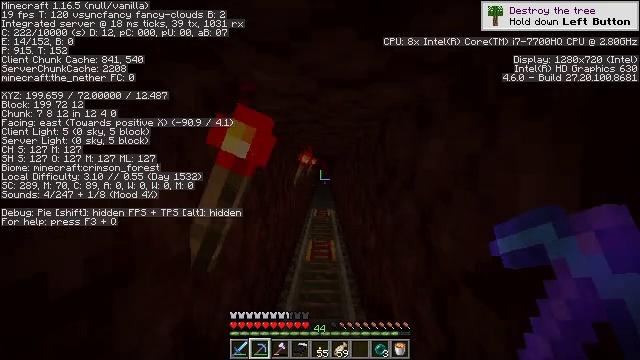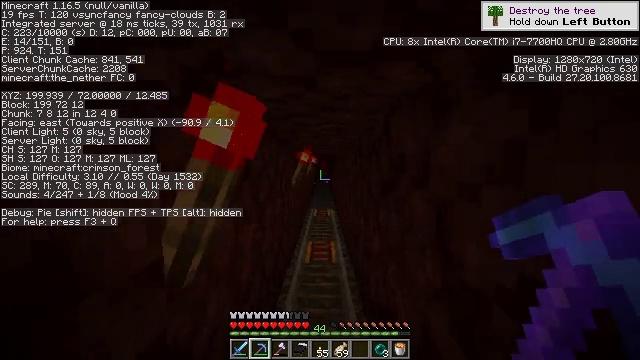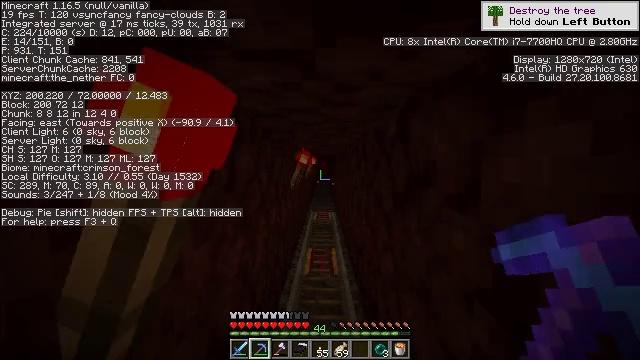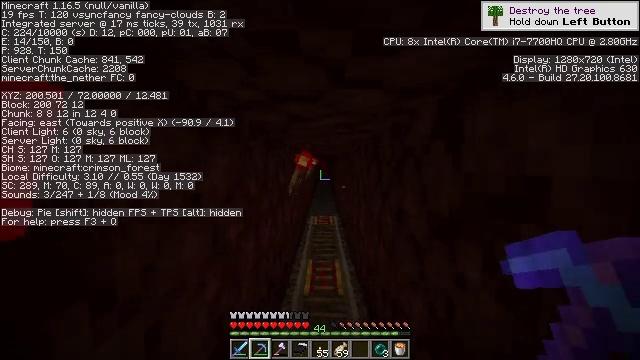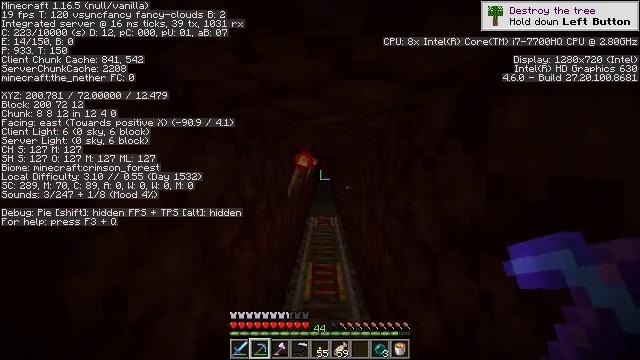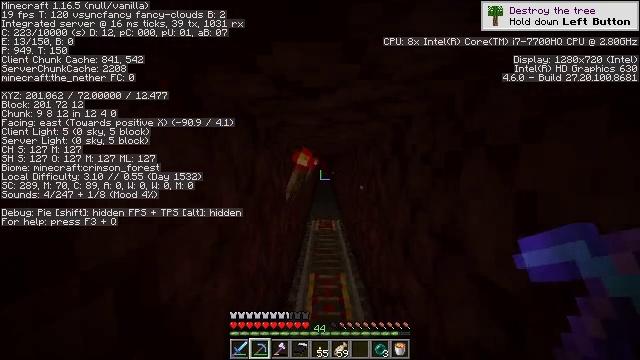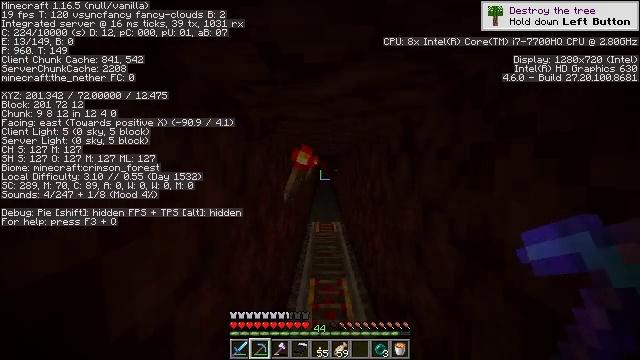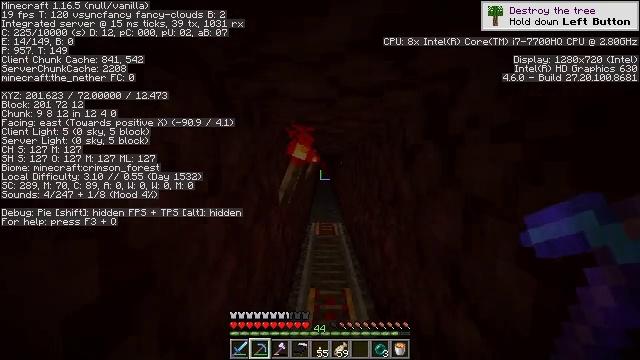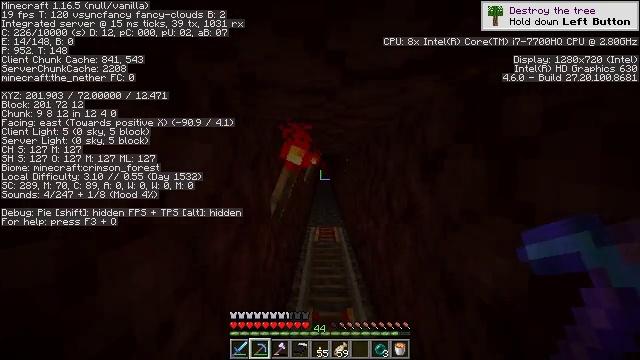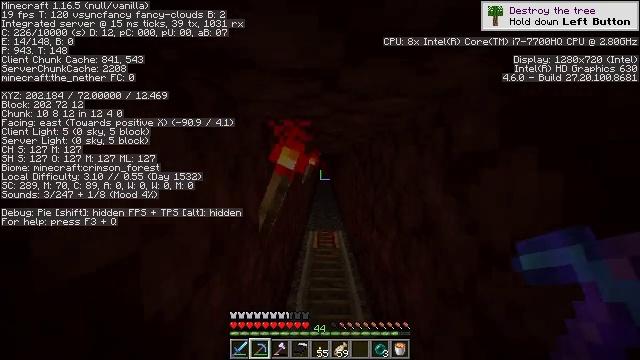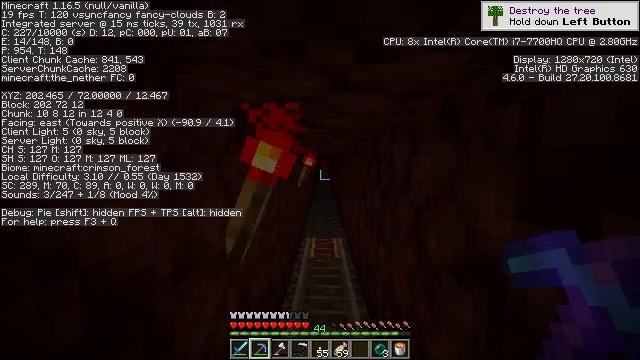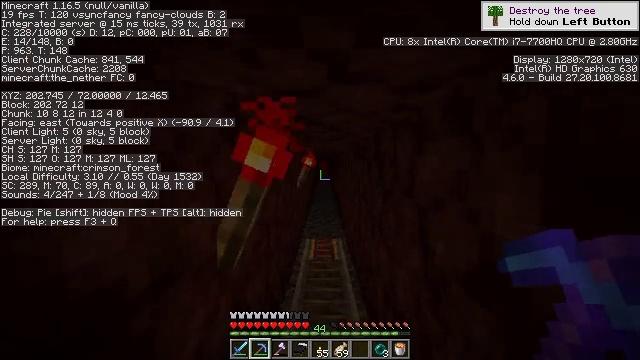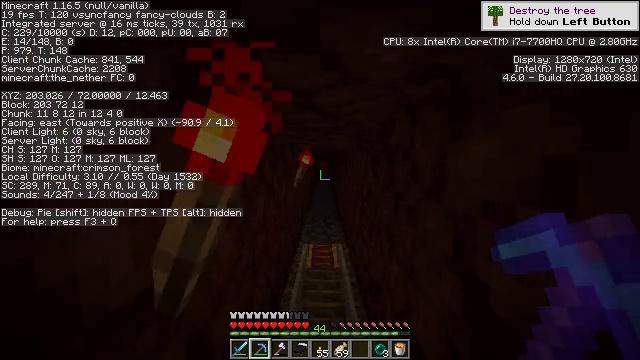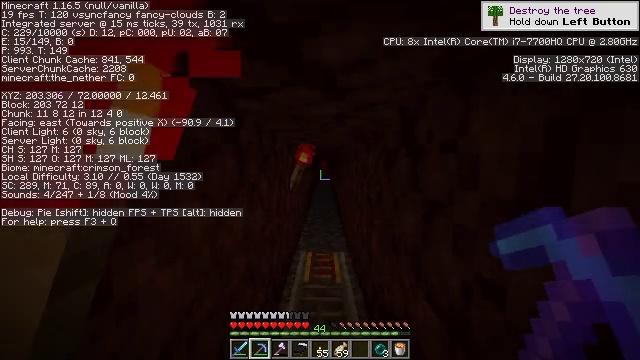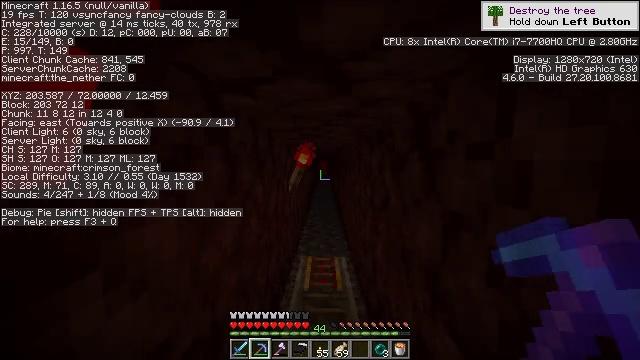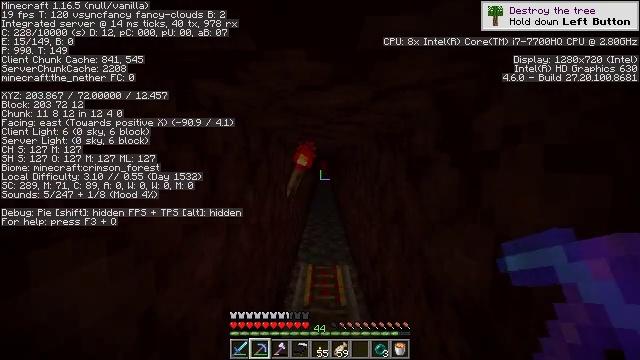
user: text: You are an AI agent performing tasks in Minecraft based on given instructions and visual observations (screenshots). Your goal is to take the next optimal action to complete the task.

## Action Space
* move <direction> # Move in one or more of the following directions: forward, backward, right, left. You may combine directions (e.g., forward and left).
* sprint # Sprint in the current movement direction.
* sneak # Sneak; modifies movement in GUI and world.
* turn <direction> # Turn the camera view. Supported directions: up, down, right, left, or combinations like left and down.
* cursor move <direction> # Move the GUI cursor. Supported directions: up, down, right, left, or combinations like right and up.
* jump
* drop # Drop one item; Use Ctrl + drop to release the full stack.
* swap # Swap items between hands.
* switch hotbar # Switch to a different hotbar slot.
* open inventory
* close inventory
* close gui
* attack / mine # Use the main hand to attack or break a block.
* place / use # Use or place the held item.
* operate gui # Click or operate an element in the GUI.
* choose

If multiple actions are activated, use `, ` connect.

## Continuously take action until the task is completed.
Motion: motion action
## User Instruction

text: Break the redstone wall torch.
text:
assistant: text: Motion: move forward
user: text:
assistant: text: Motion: move forward
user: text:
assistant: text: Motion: move forward
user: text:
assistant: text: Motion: move forward
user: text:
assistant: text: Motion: move forward
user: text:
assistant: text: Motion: move forward
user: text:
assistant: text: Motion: move forward
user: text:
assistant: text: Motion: move forward
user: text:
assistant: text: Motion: move forward
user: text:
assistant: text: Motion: move forward
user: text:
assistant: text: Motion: move forward
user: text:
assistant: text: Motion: move forward
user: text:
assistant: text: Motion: move forward
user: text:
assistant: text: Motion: move forward
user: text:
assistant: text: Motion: move forward
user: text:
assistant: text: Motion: move forward
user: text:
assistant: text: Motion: move forward
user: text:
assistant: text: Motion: no_op
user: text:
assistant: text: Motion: no_op
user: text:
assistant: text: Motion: no_op
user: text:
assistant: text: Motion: no_op
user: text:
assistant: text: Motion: no_op
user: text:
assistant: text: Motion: no_op
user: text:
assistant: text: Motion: no_op
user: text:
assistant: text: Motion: turn left
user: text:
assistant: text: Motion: no_op
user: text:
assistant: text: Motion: turn left
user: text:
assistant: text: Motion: turn left and down
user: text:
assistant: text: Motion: turn left and down
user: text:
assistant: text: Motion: turn left and down